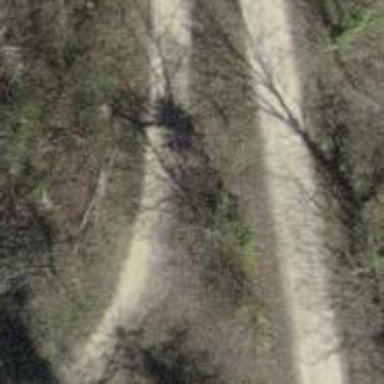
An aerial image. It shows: Track with compacted grade2 surface.